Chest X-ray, PA view. Patient: 48 years old, sex M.
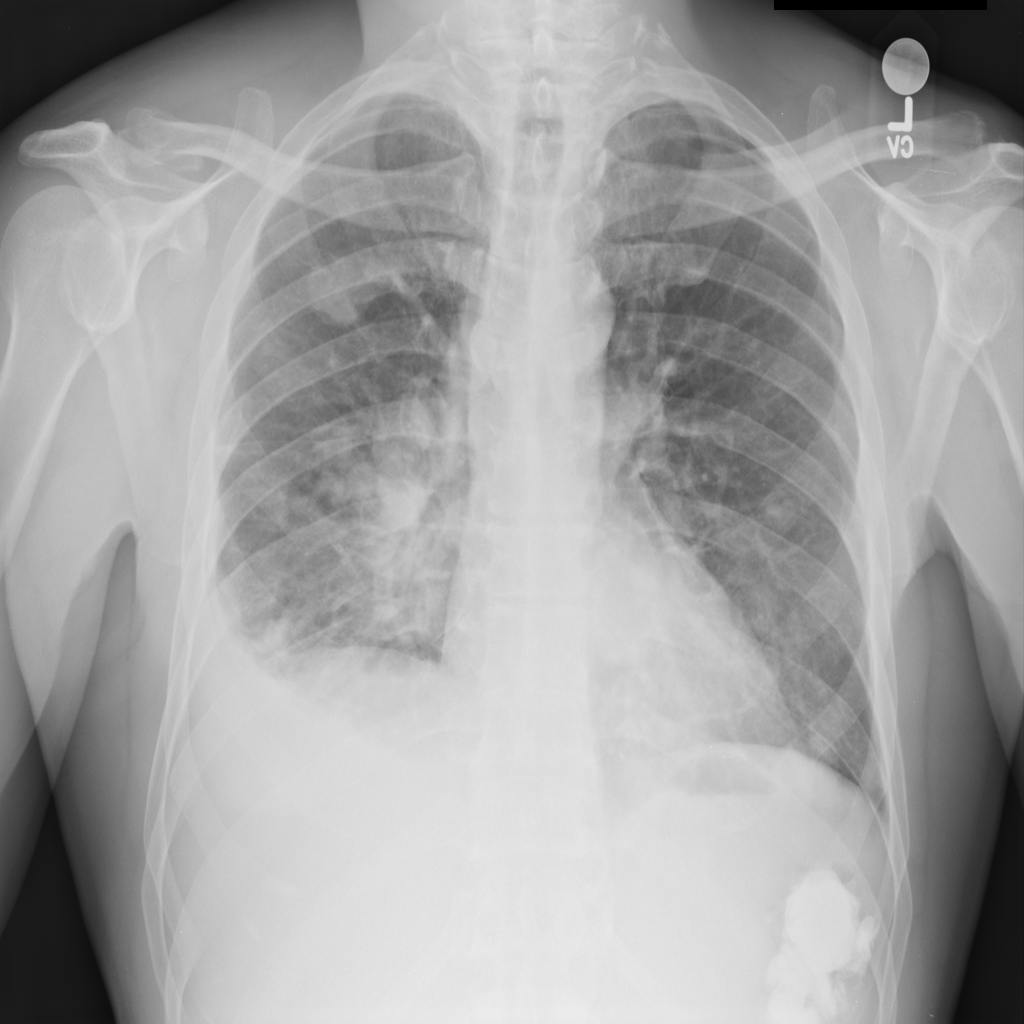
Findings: Edema, Effusion, Infiltration, Nodule